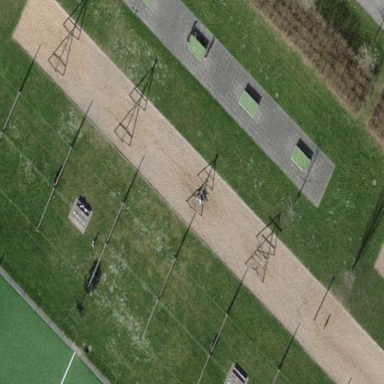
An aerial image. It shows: Playground on grassy land.